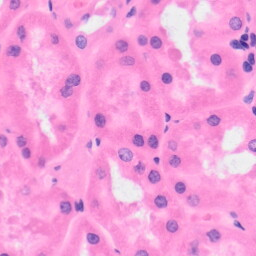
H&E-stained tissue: Kidney